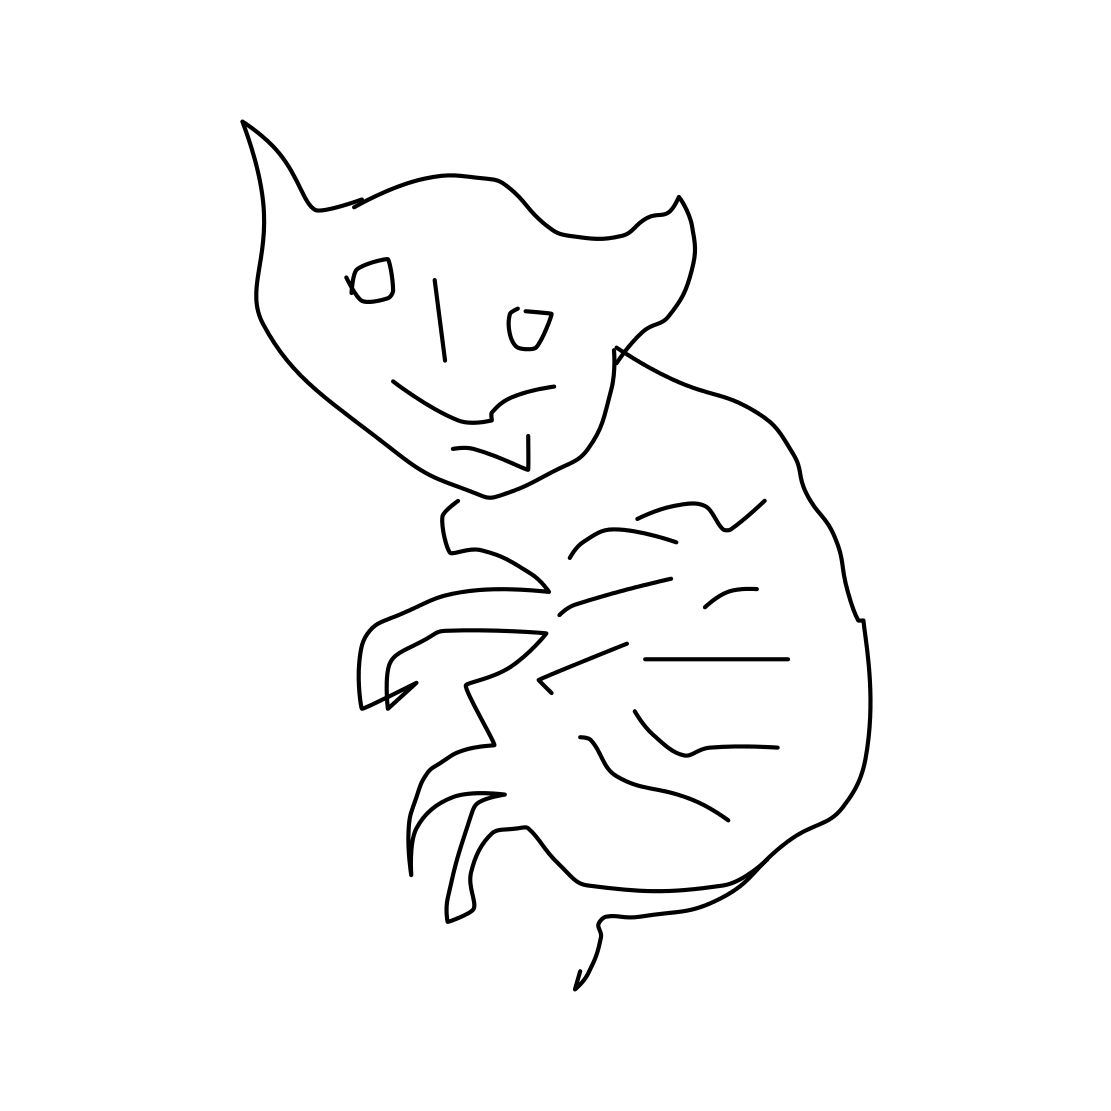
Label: cat